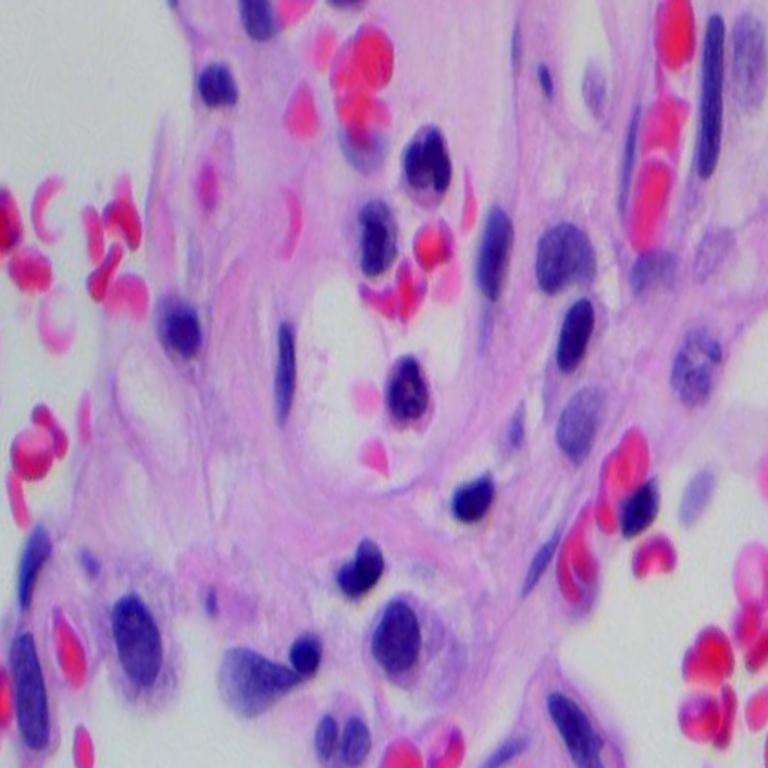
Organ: lung
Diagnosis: benign